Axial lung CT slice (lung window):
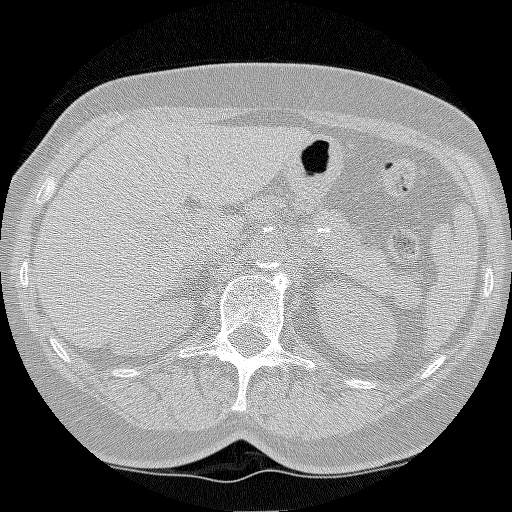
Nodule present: no